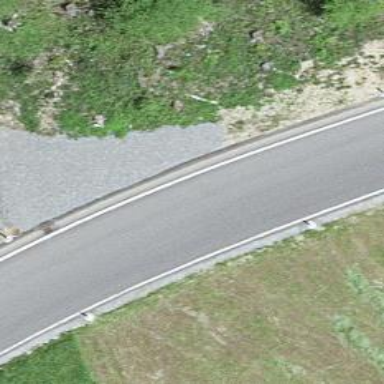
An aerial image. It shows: Tertiary road with asphalt surface.